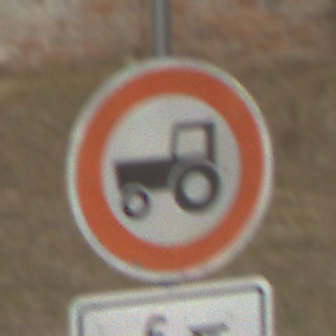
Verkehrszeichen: VerbotKraftfahrzeugeZuegeNichtSchneller25
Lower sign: EinspurigeFahrzeugeFrei2
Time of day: MorningAfternoon
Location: Outdoor (Nature)
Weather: PartlyCloudy
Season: Autumn
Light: Natural